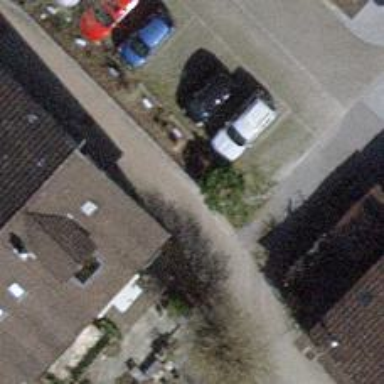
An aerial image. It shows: Bollard barrier.